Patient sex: M
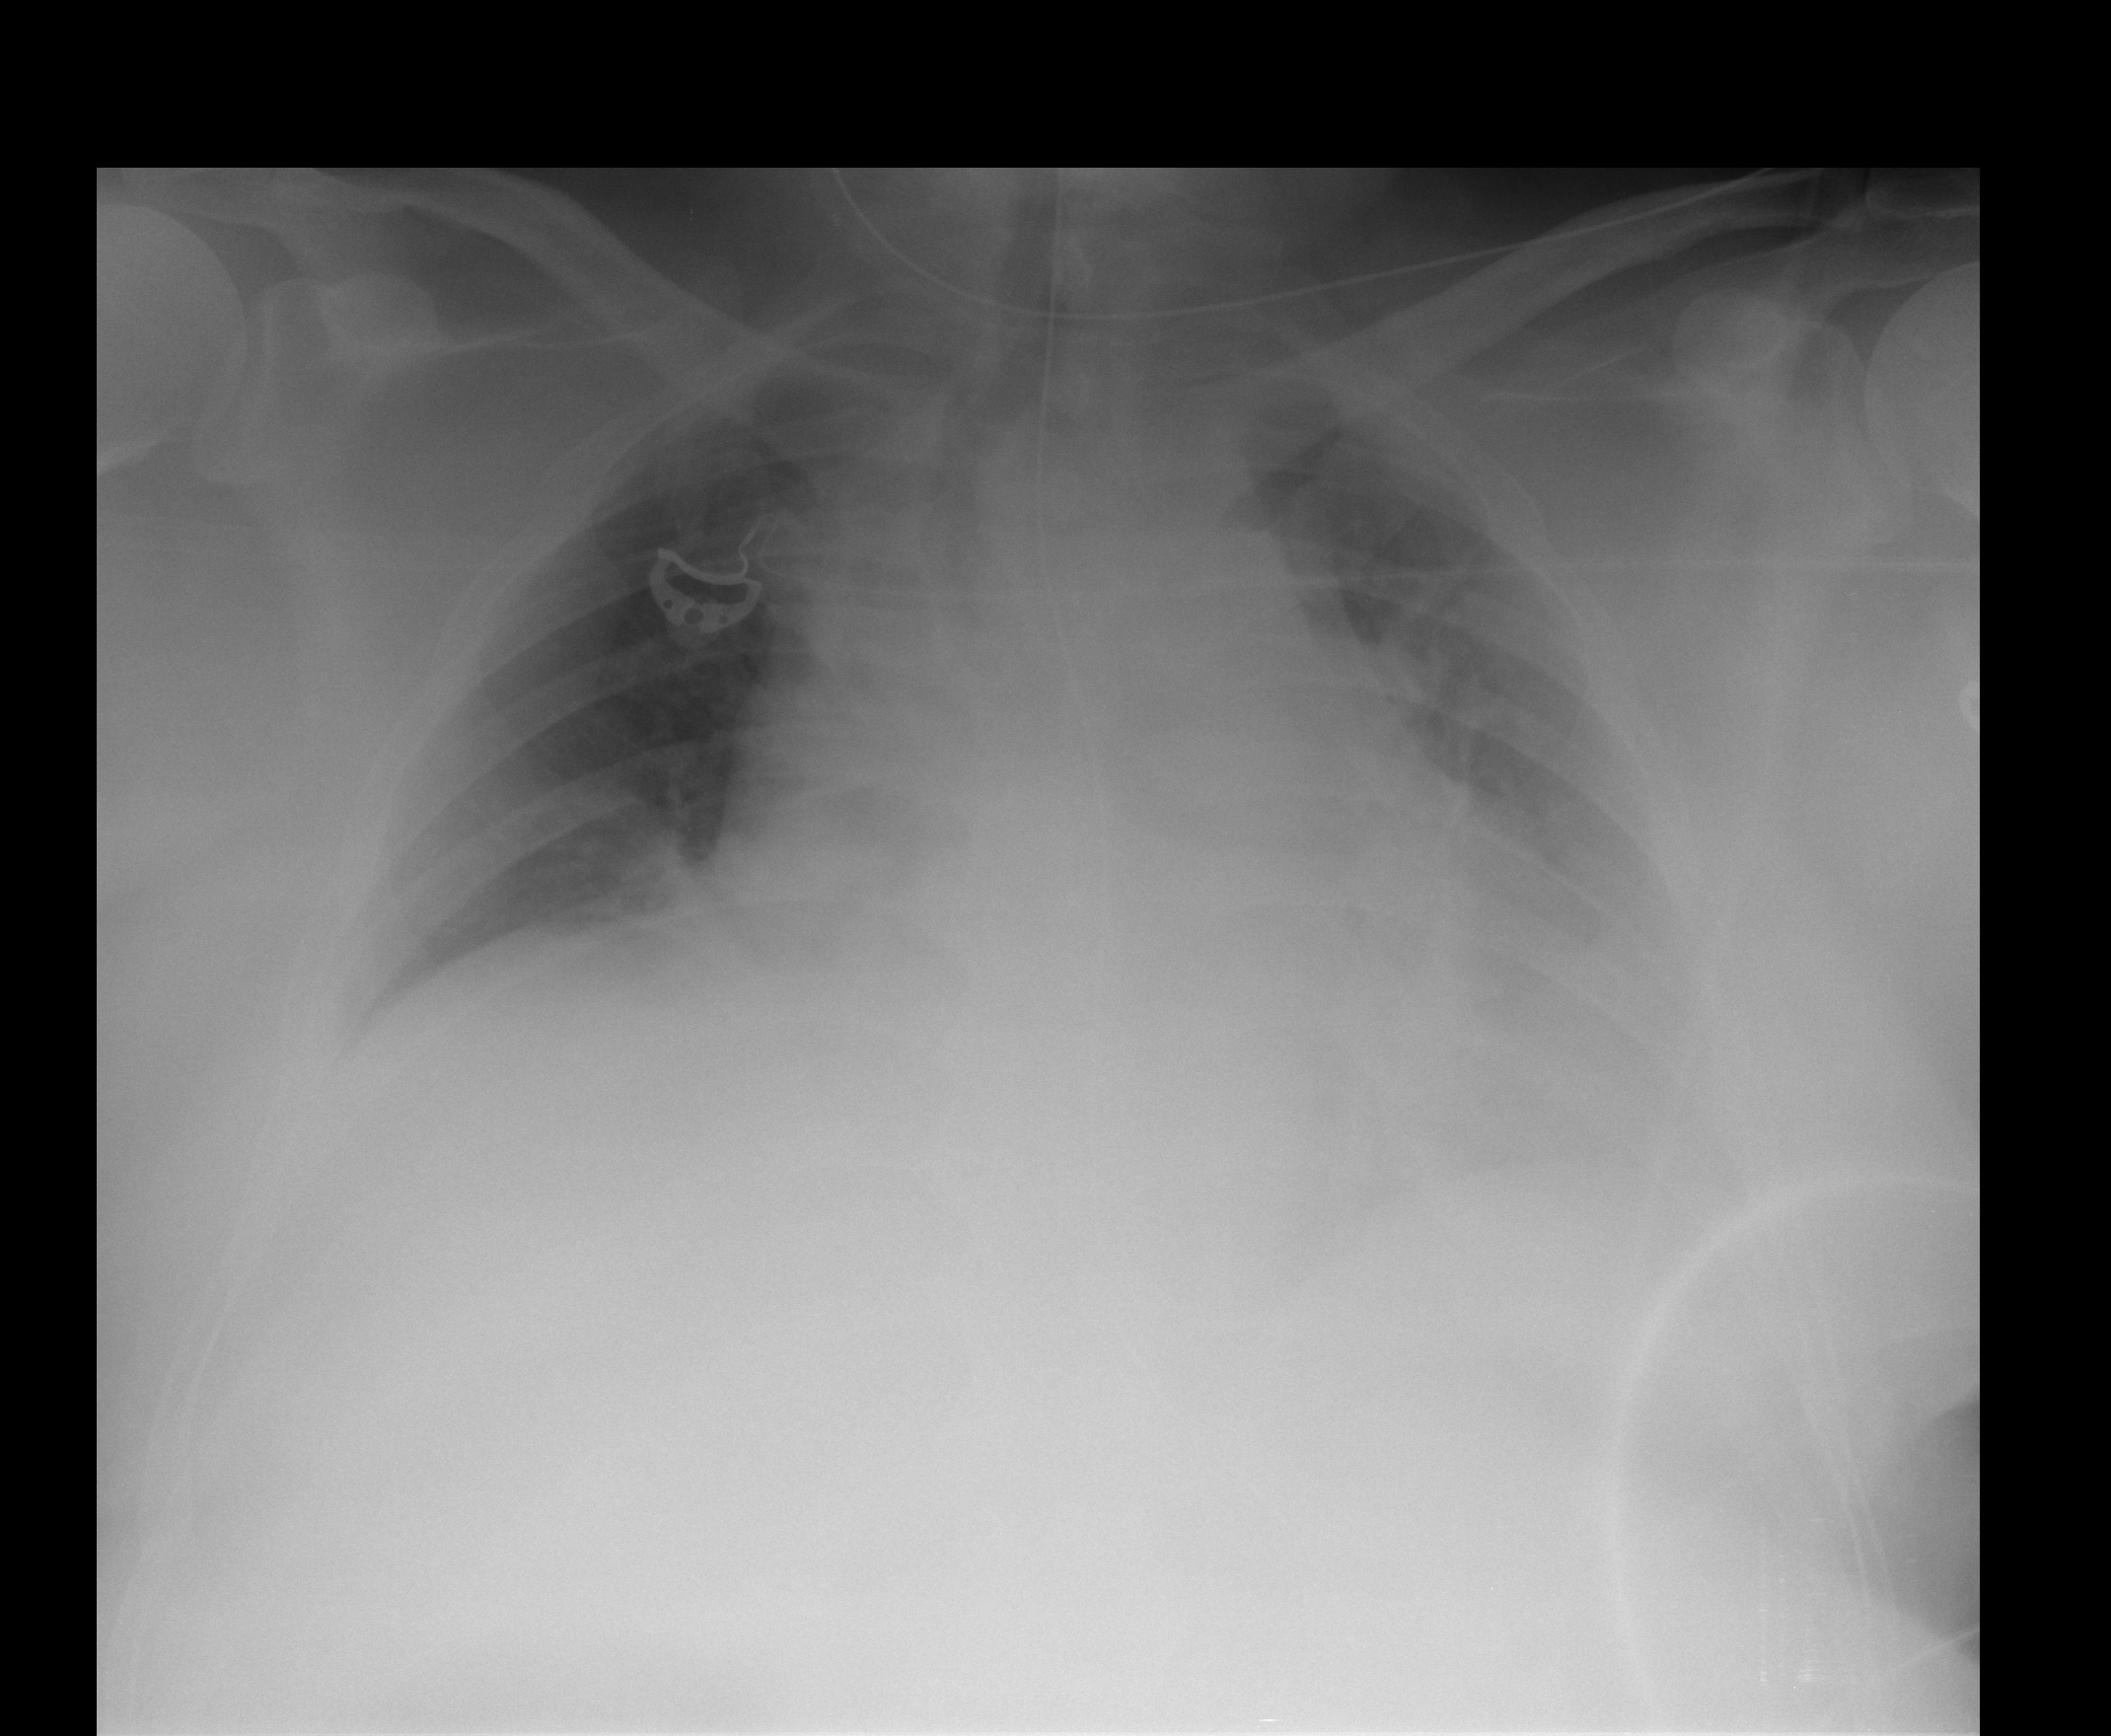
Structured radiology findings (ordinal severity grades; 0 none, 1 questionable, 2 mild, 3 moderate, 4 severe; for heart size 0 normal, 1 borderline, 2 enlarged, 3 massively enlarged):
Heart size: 2
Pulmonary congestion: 2
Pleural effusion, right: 1
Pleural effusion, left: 3
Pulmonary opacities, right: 0
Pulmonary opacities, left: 0
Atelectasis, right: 2
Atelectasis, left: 2